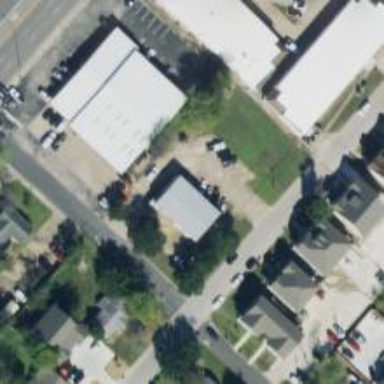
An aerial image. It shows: Building housing car repair shop.